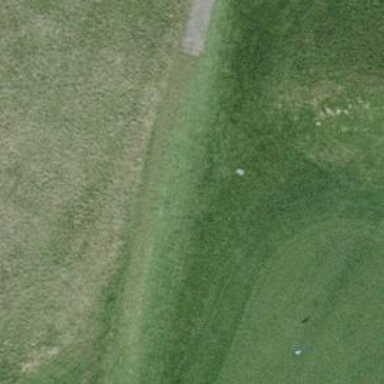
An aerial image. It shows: Track road with grass surface.